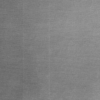
Label: dusty